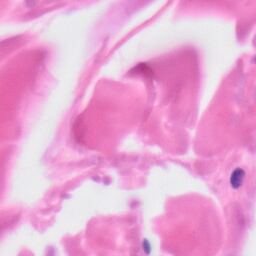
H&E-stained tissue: Skin